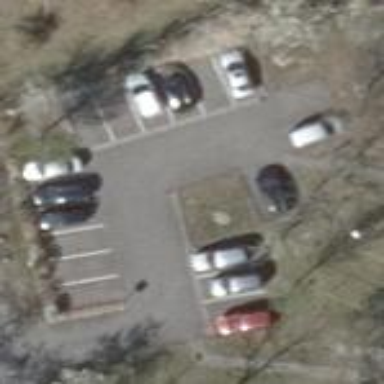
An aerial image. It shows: Parking area with asphalt surface.